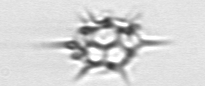
Label: Dictyocha